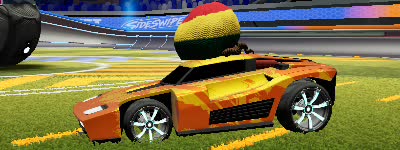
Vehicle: breakout